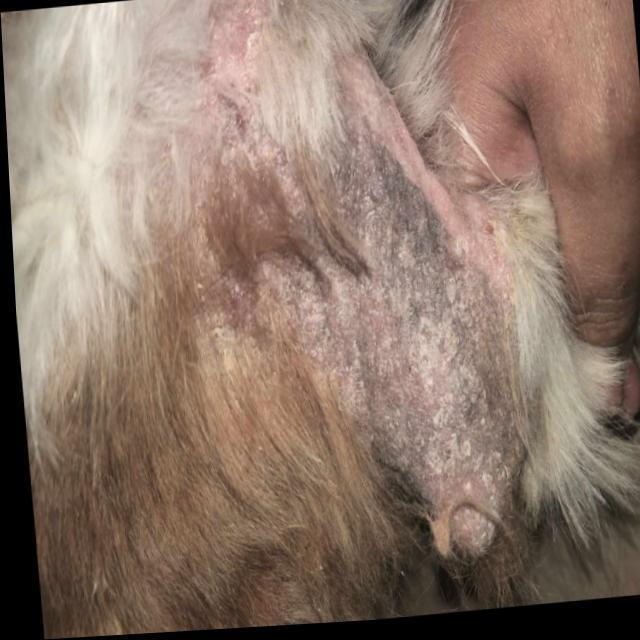
Canine demodicosis (Demodex mange) — caused by Demodex canis mites. Presents with alopecia, follicular papules, pustules, and comedones. Often localized on face and forelimbs.